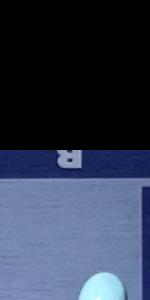
Label: Empty